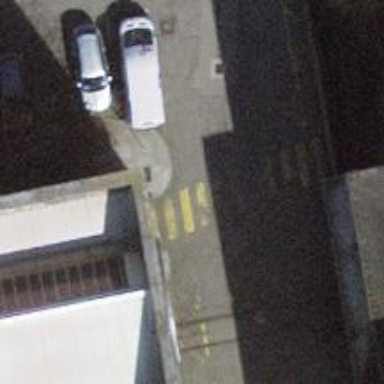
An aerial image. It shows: Zebra crossing on the road.